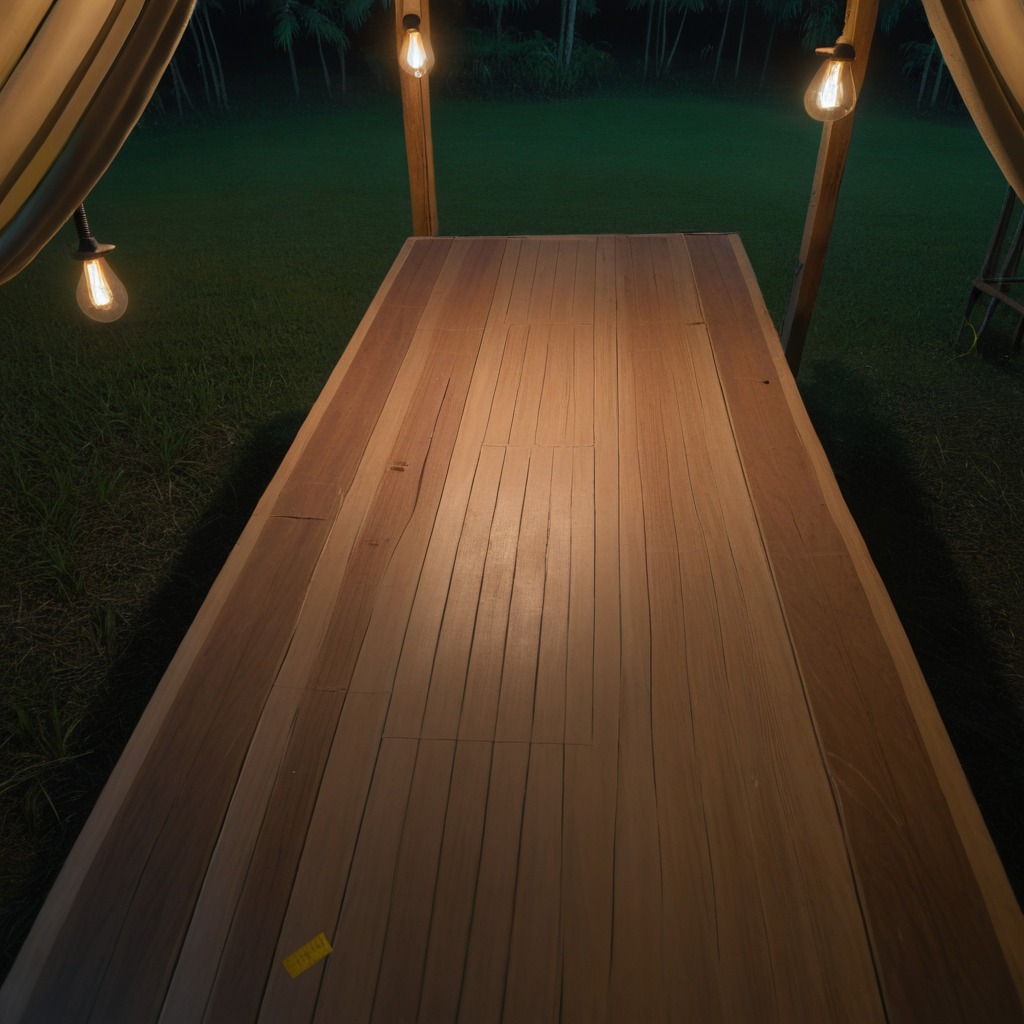
A metal screw lying on a wooden table inside a jungle field workshop tent at night dim ambient light soft shadows worn but